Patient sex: M
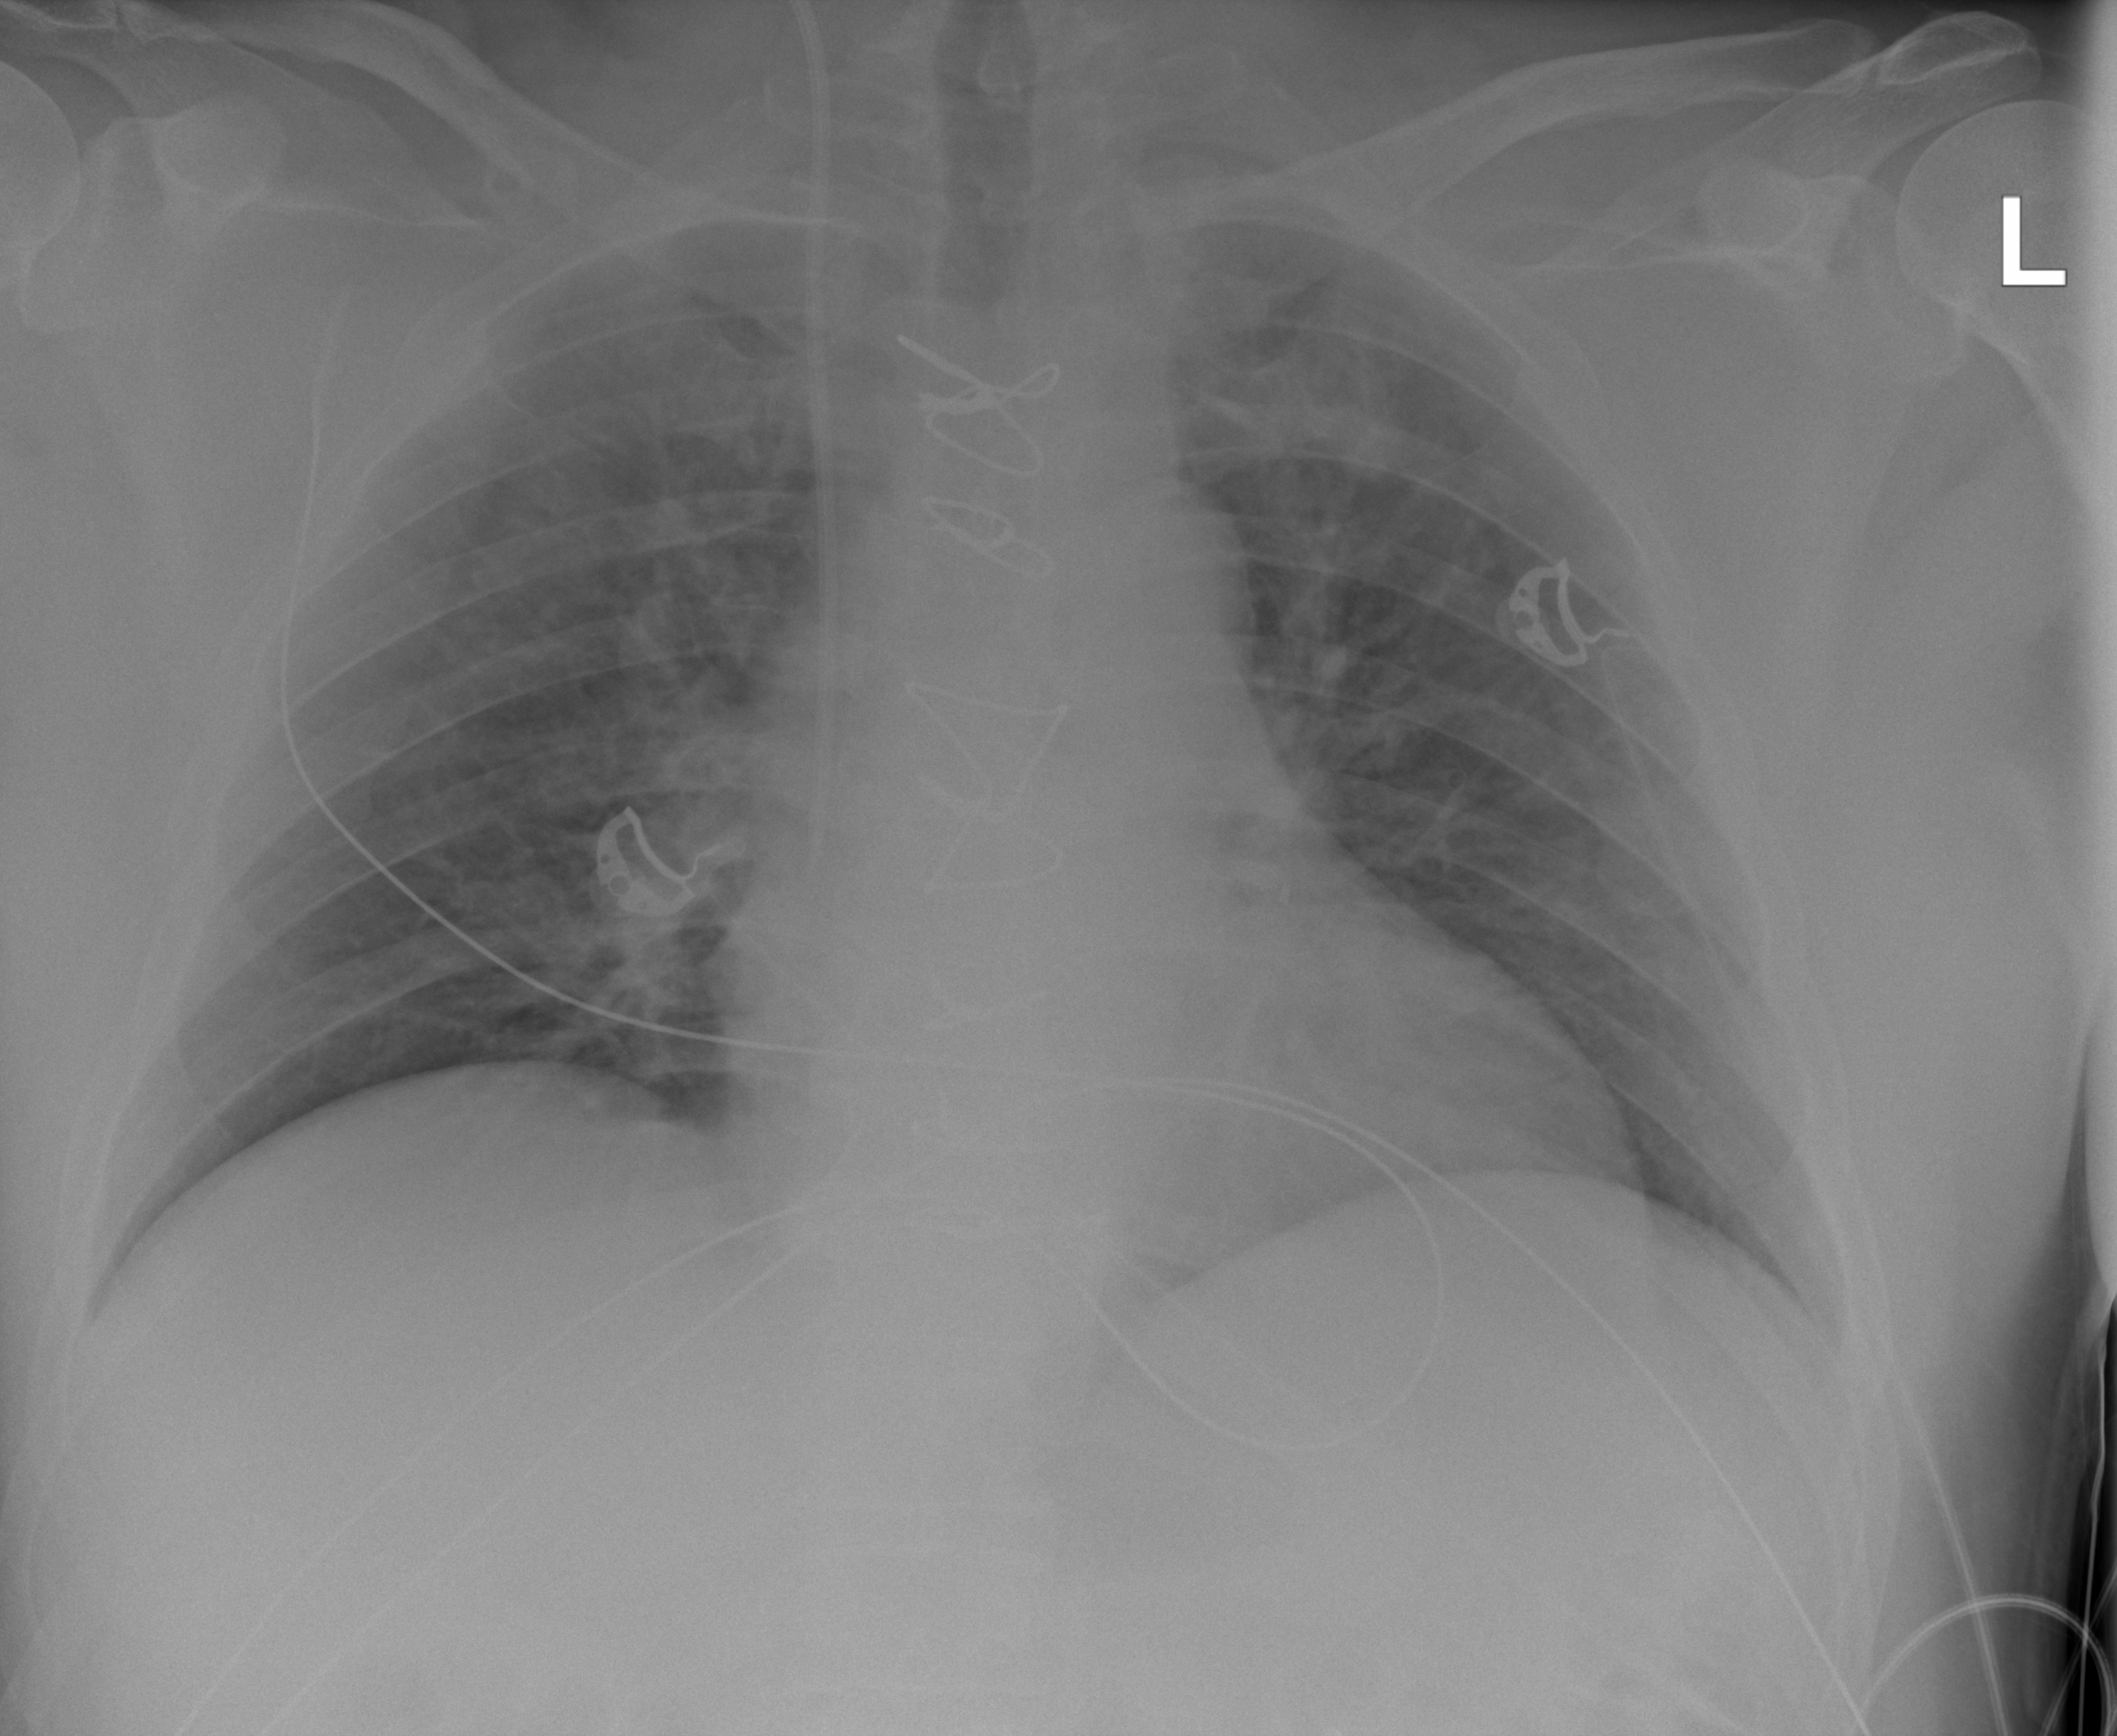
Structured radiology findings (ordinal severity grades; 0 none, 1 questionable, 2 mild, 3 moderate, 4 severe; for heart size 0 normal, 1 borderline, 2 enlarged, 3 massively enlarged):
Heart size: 0
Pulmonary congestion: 2
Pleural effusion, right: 0
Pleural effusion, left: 0
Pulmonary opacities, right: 0
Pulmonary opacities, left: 0
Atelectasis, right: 0
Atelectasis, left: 0